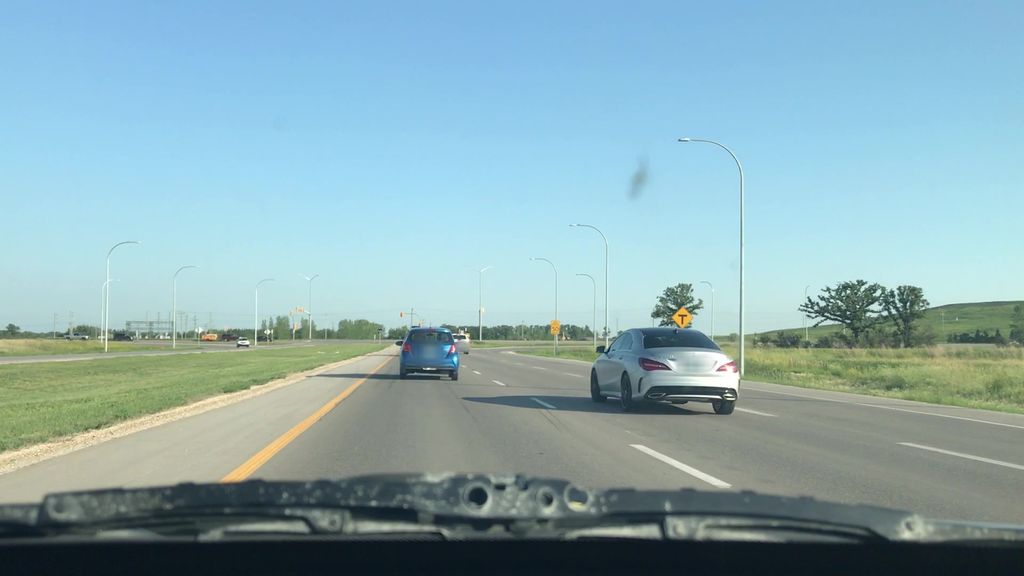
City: winnipeg